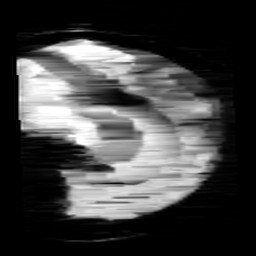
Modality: minIP
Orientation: sagittal
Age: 11
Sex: male
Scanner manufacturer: siemens
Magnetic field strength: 3 T
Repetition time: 0.027 s
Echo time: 0.02 s